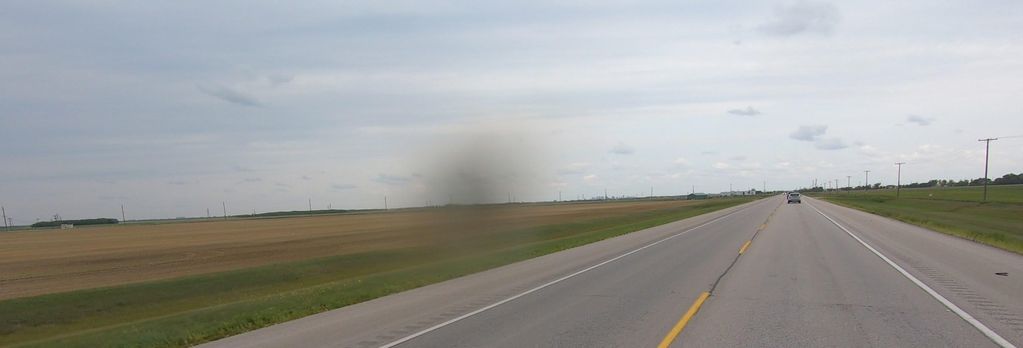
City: winnipeg